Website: walmart
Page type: payment
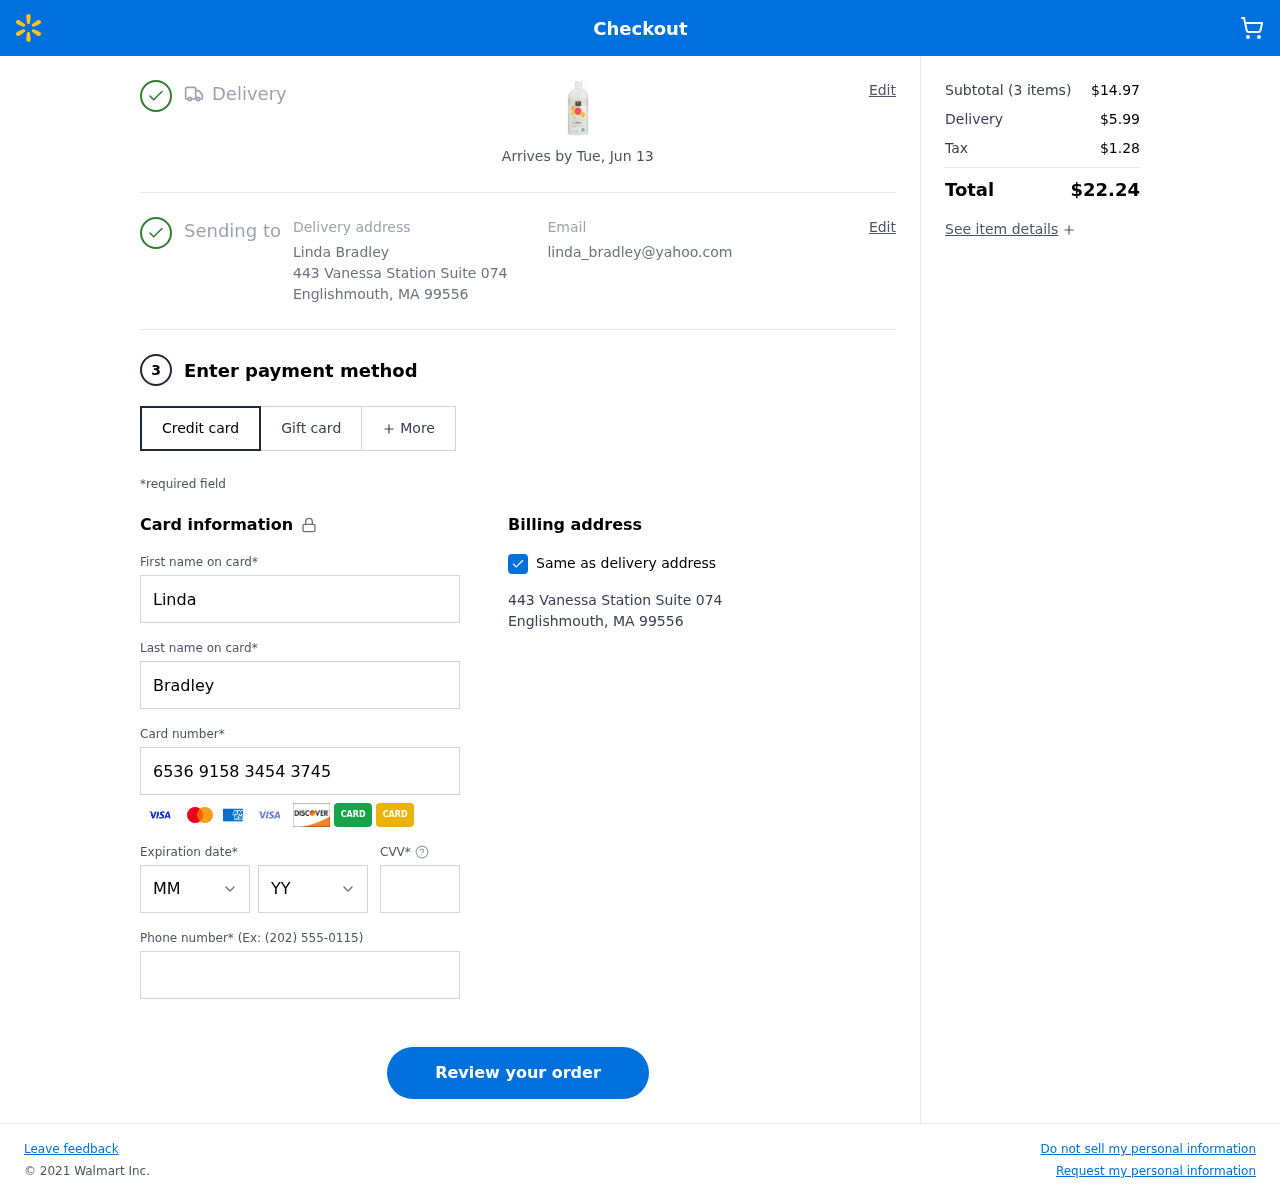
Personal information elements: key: PII_CARD_CVV
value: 583
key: PII_CARD_EXPIRY_MONTH
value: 08
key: PII_CARD_EXPIRY_YEAR
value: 26
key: PII_CARD_NUMBER
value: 6536 9158 3454 3745
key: PII_CITY
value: Englishmouth
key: PII_EMAIL
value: linda_bradley@yahoo.com
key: PII_FIRSTNAME
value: Linda
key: PII_FULLNAME
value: Linda Bradley
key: PII_LASTNAME
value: Bradley
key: PII_PHONE
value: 5607787834
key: PII_POSTCODE
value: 99556
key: PII_STATE_ABBR
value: MA
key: PII_STREET
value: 443 Vanessa Station Suite 074
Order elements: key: ORDER_DELIVERY_DATE
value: Arrives by Tue, Jun 13
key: ORDER_NUM_ITEMS
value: (3 items)
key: ORDER_SUBTOTAL
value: $14.97
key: ORDER_SHIPPING_COST
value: $5.99
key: ORDER_TAX
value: $1.28
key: ORDER_TOTAL
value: $22.24